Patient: sex F, age 63
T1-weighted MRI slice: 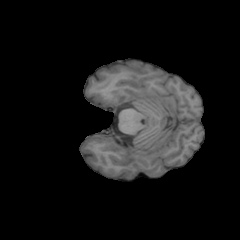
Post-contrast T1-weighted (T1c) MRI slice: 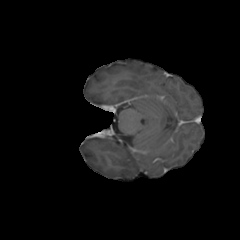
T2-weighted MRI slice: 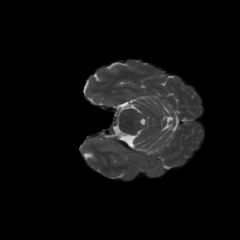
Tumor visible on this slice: no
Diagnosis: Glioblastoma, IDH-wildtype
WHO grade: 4